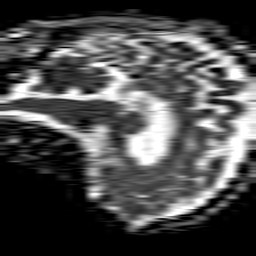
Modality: ADC
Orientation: sagittal
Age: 42
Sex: male
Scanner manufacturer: philips
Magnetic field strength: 1.5 T
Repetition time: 4.6 s
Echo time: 0.08528 s